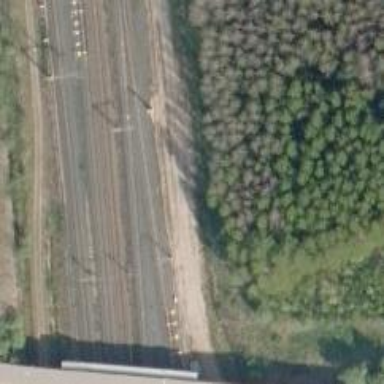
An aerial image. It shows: Catch point on the right side of railway turnout.